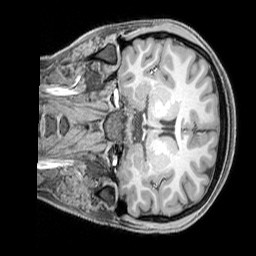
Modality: T1w
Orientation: coronal
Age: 21
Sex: female
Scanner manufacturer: siemens
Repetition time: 2.3 s
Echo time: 0.00226 s